Chest X-ray:
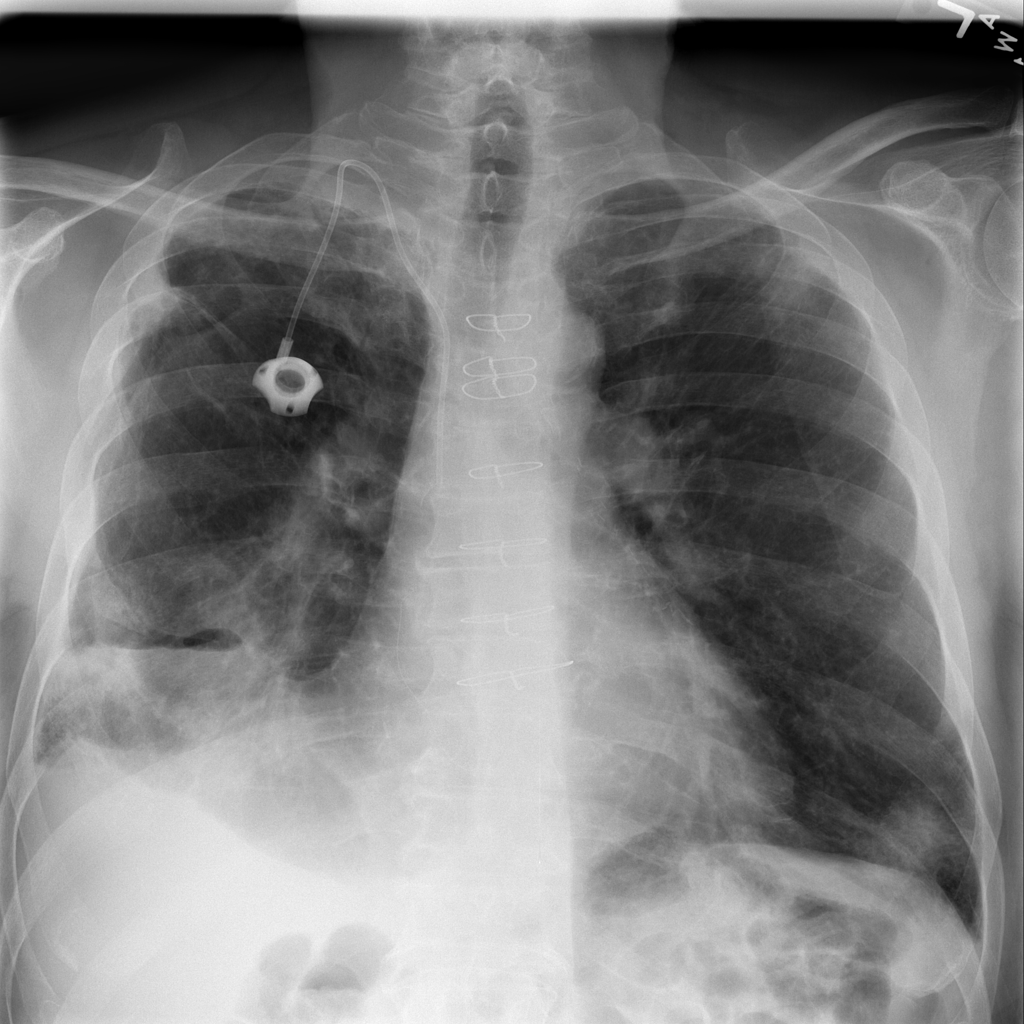
Findings: Consolidation, Effusion
No abnormal finding: no